What's the difference between 2 images?
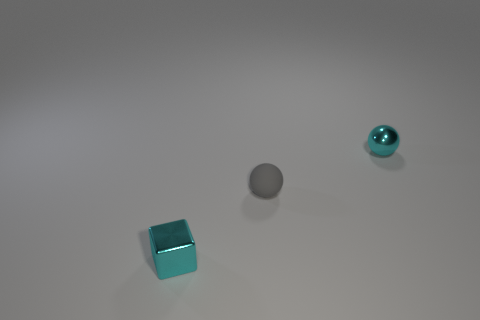
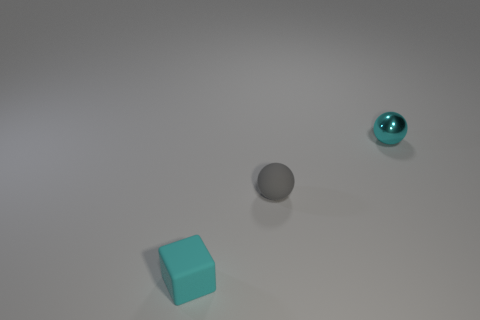
the shiny block changed to matte
the cyan block changed to matte
the metallic block changed to matte
the small cyan shiny block in front of the rubber ball turned matte
the small cyan shiny cube that is in front of the cyan ball became matte
the small cyan block turned rubber
the tiny cyan shiny block to the left of the metal sphere turned matte
the small cyan shiny block that is in front of the small matte sphere changed to matte